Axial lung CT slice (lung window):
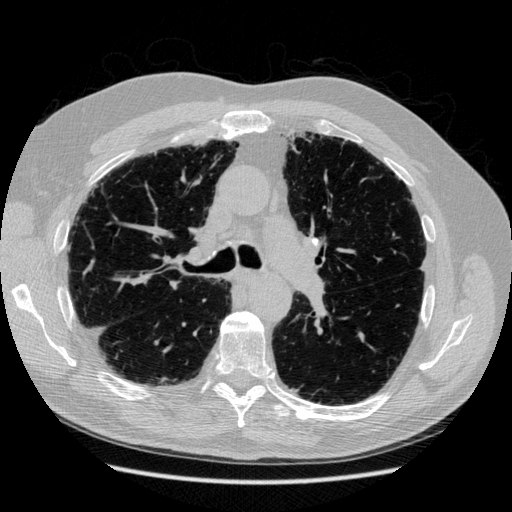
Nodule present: no